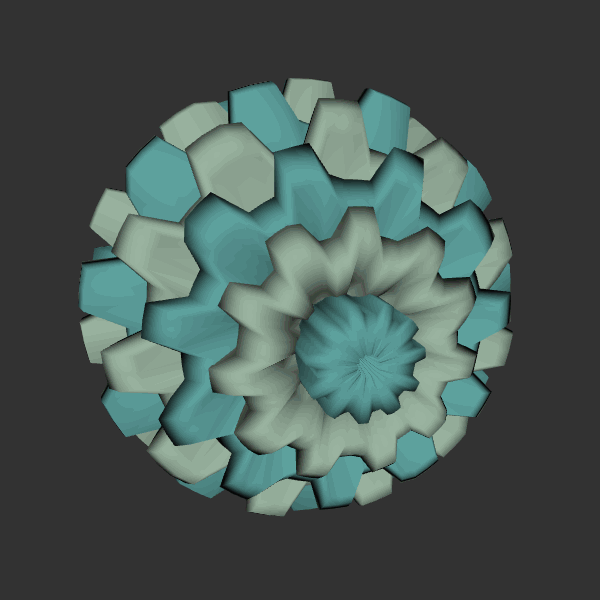
Background: dark